Aerial crown-view tile of a tropical tree (Barro Colorado Island, Panama), acquired 20241112:
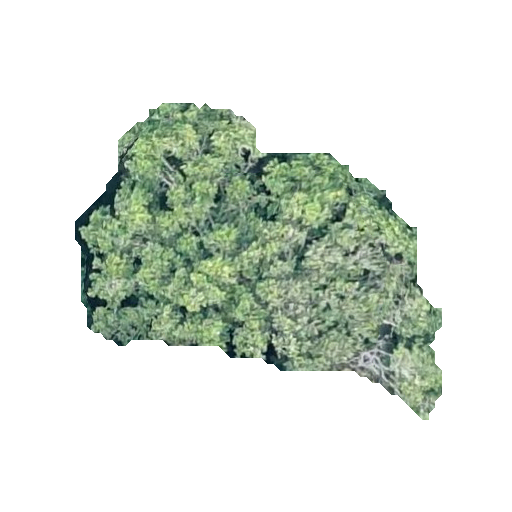
Species: Poulsenia armata
GBIF accepted scientific name: Poulsenia armata
Crown area: 111.143 m²